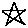
Label: star